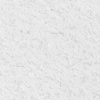
Atmospheric dust classification: not_dusty